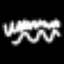
Label: squiggle